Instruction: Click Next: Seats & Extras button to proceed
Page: traveler
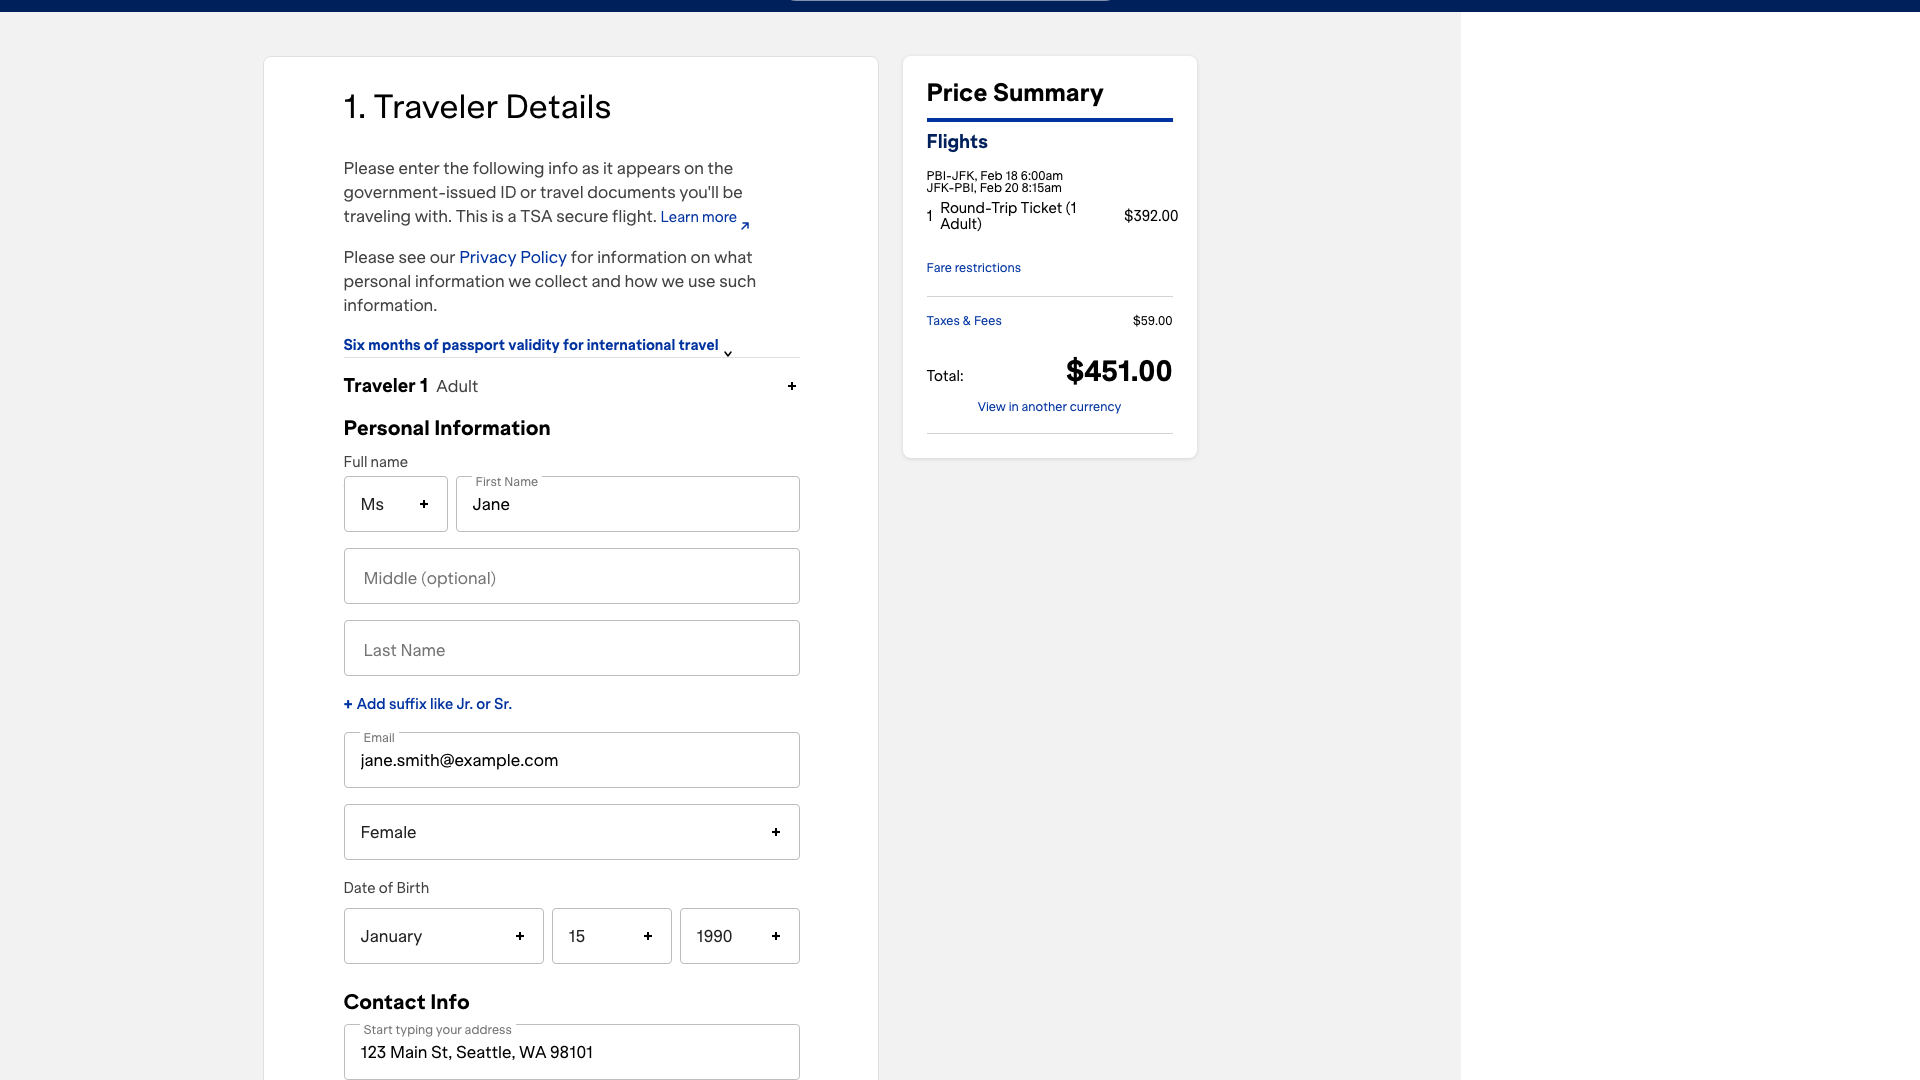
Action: click